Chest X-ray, PA view. Patient: 46 years old, sex F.
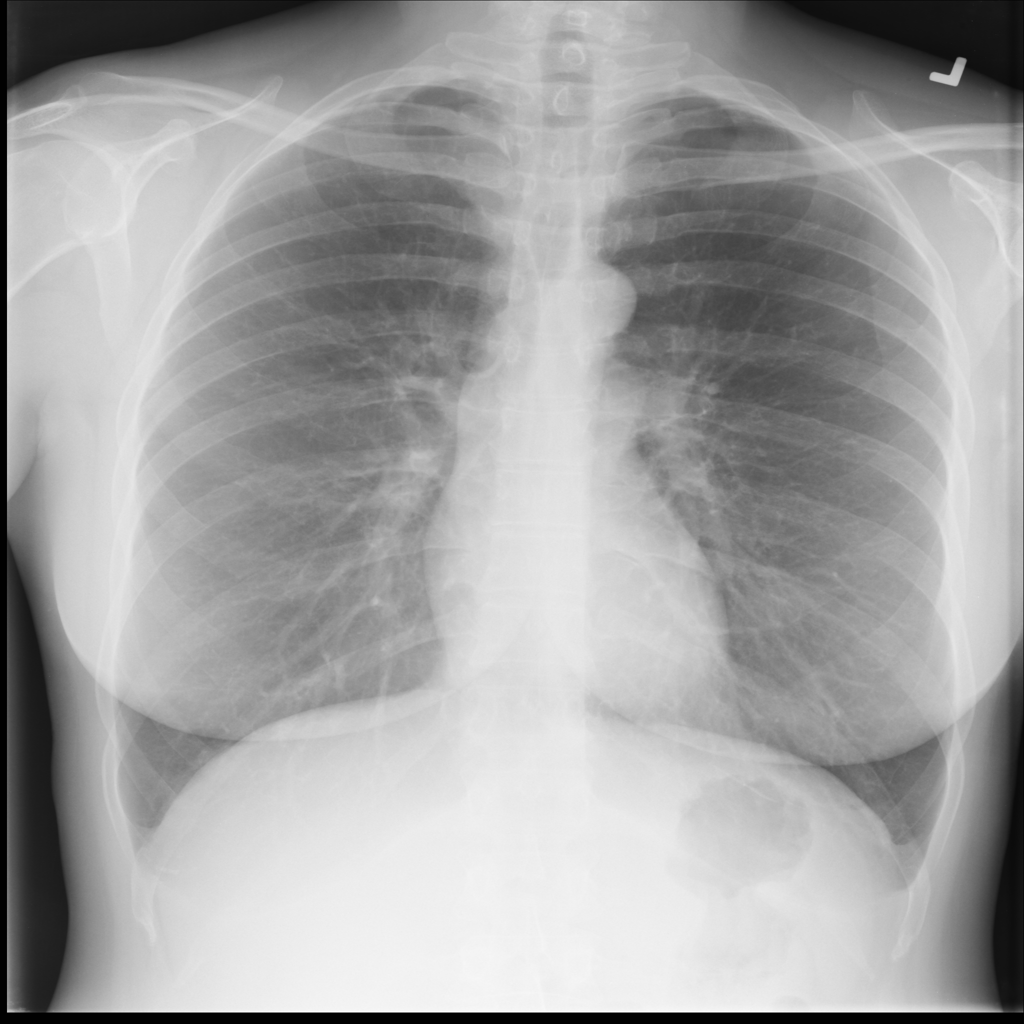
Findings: No Finding